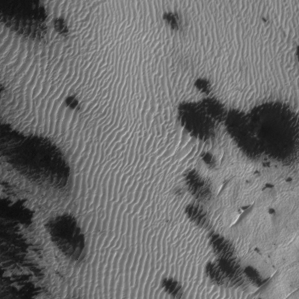
Label: frost